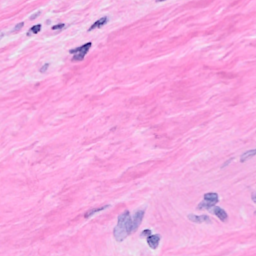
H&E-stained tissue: Breast